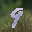
Label: 9